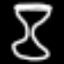
Label: hourglass